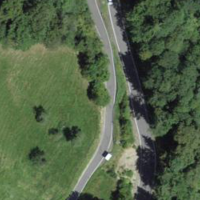
EUNIS habitat code: 24
Species observed at this site:
Tortula muralis